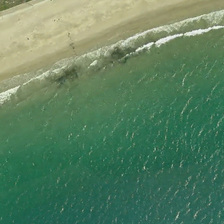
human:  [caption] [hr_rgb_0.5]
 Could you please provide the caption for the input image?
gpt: a piece of ocean is near a yellow beach .

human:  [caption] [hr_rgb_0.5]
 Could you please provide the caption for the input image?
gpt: a piece of ocean is near a yellow beach .

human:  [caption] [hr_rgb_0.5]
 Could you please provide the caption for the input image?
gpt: a piece of ocean is near a yellow beach .

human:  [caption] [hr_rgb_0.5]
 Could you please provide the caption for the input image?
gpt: a piece of ocean is near a yellow beach .

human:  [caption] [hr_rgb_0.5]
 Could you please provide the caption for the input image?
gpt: a piece of ocean is near a yellow beach .